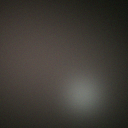
Screen state: off